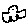
Label: car